Question: I would like to implement a function which finds all possible paths to all possible vertices from a source vertex V in a directed cyclic graph G.
The performance doesn't matter now, I just would like to understand the algorithm. I have read the definition of the Depth-first search algorithm, but I don't have full comprehension of what to do.
I don't have any completed piece of code to provide here, because I am not sure how to:
- - -
UPD: Based on the answers so far I have to redefine the graph definition: it is a non-acyclic graph. I know that if my recursive function hits a cycle it is an indefinite loop. To avoid that, I can just check if a current vertex is in the list of the resulting path - if yes, I stop traversing and return the path.
---
Thanks for thought provoking comments! Yes, I need to find all simple paths that do not have loops from one source vertex to all the others.
In a graph like this:

with the source vertex A the algorithm should find the following paths:
- - - - - -
The following code does the job, but it is unusable with graphs that have more that 20 vertices (I guess it is something wrong with recursion - takes too much memory, never ends):
'''
dfs(Graph,Source) ->
?DBG("Started to traverse graph~n", []),
Neighbours = digraph:out_neighbours(Graph,Source),
?DBG("Entering recursion for source vertex ~w~n", [Source]),
dfs(Neighbours,[Source],[],Graph,Source),
ok.
dfs([],Paths,Result,_Graph,Source) ->
?DBG("There are no more neighbours left for vertex ~w~n", [Source]),
Result;
dfs([Neighbour|Other_neighbours],Paths,Result,Graph,Source) ->
?DBG("///The neighbour to check is ~w, other neighbours are: ~w~n",[Neighbour,Other_neighbours]),
?DBG("***Current result: ~w~n",[Result]),
New_result = relax_neighbours(Neighbour,Paths,Result,Graph,Source),
dfs(Other_neighbours,Paths,New_result,Graph,Source).
relax_neighbours(Neighbour,Paths,Result,Graph,Source) ->
case lists:member(Neighbour,Paths) of
false ->
?DBG("Found an unvisited neighbour ~w, path is: ~w~n",[Neighbour,Paths]),
Neighbours = digraph:out_neighbours(Graph,Neighbour),
?DBG("The neighbours of the unvisited vertex ~w are ~w, path is:
~w~n",[Neighbour,Neighbours,[Neighbour|Paths]]),
dfs(Neighbours,[Neighbour|Paths],Result,Graph,Source);
true ->
[Paths|Result]
end.
'''
---
The problem is that the regular depth-first search algorithm will go one of the to paths first: (A,B,C,D) or (A,D,C,B) and will never go the second path.
In either case it will be the only path - for example, when the regular DFS backtracks from (A,B,C,D) it goes back up to A and checks if D (the second neighbour of A) is visited. And since the regular DFS maintains a global state for each vertex, D would have 'visited' state.
So, we have to introduce a recursion-dependent state - if we backtrack from (A,B,C,D) up to A, we should have (A,B,C,D) in the list of the results and we should have D marked as unvisited as at the very beginning of the algorithm.
I have tried to optimize the solution to tail-recursive one, but still the running time of the algorithm is unfeasible - it takes about 4 seconds to traverse a tiny graph of 16 vertices with 3 edges per vertex:
'''
dfs(Graph,Source) ->
?DBG("Started to traverse graph~n", []),
Neighbours = digraph:out_neighbours(Graph,Source),
?DBG("Entering recursion for source vertex ~w~n", [Source]),
Result = ets:new(resulting_paths, [bag]),
Root = Source,
dfs(Neighbours,[Source],Result,Graph,Source,[],Root).
dfs([],Paths,Result,_Graph,Source,_,_) ->
?DBG("There are no more neighbours left for vertex ~w, paths are ~w, result is ~w~n", [Source,Paths,Result]),
Result;
dfs([Neighbour|Other_neighbours],Paths,Result,Graph,Source,Recursion_list,Root) ->
?DBG("~w *Current source is ~w~n",[Recursion_list,Source]),
?DBG("~w Checking neighbour _~w_ of _~w_, other neighbours are: ~w~n",[Recursion_list,Neighbour,Source,Other_neighbours]),
? DBG("~w Ready to check for visited: ~w~n",[Recursion_list,Neighbour]),
case lists:member(Neighbour,Paths) of
false ->
?DBG("~w Found an unvisited neighbour ~w, path is: ~w~n",[Recursion_list,Neighbour,Paths]),
New_paths = [Neighbour|Paths],
?DBG("~w Added neighbour to paths: ~w~n",[Recursion_list,New_paths]),
ets:insert(Result,{Root,Paths}),
Neighbours = digraph:out_neighbours(Graph,Neighbour),
?DBG("~w The neighbours of the unvisited vertex ~w are ~w, path is: ~w, recursion:~n",[Recursion_list,Neighbour,Neighbours,[Neighbour|Paths]]),
dfs(Neighbours,New_paths,Result,Graph,Neighbour,[[[]]|Recursion_list],Root);
true ->
?DBG("~w The neighbour ~w is: already visited, paths: ~w, backtracking to other neighbours:~n",[Recursion_list,Neighbour,Paths]),
ets:insert(Result,{Root,Paths})
end,
dfs(Other_neighbours,Paths,Result,Graph,Source,Recursion_list,Root).
'''
Any ideas to run this in acceptable time?
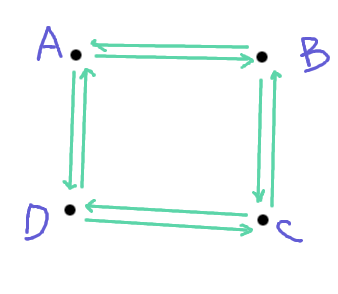
Answer: Okay I understand now, you want to find all simple paths from a vertex in a directed graph. So a depth-first search with backtracking would be suitable, as you have realised. The general idea is to go to a neighbour, then go to another one (not one which you've visited), and keep going until you hit a dead end. Then backtrack to the last vertex you were at and pick a different neighbour, etc.
You need to get the fiddly bits right, but it shouldn't be too hard. E.g. at every step you need to label the vertices 'explored' or 'unexplored' depending on whether you've already visited them before. The performance shouldn't be an issue, a properly implemented algorithm should take maybe O(n^2) time. So I don't know what you are doing wrong, perhaps you are visiting too many neighbours? E.g. maybe you are revisiting neighbours that you've already visited, and going round in loops or something.
I haven't really read your program, but the Wiki page on Depth-first Search has a short, simple pseudocode program which you can try to copy in your language. Store the graphs as Adjacency Lists to make it easier.
Yes, sorry, you are right, the standard DFS search won't work as it stands, you need to adjust it slightly so that does revisit vertices it has visited before. So you are allowed to visit any vertices except the ones you have already stored in your current path.
This of course means my running time was completely wrong, the complexity of your algorithm will be through the roof. If the average complexity of your graph is d+1, then there will be approximately d*d*d*...*d = d^n possible paths.
So even if every vertex has only 3 neighbours, there's still quite a few paths when you get above 20 vertices.
There's no way around that really, because if you want your program to output all possible paths then indeed you will have to output all d^n of them.
I'm interested to know whether you need this for a specific task, or are just trying to program this out of interest. If the latter, you will just have to be happy with small, sparsely connected graphs.